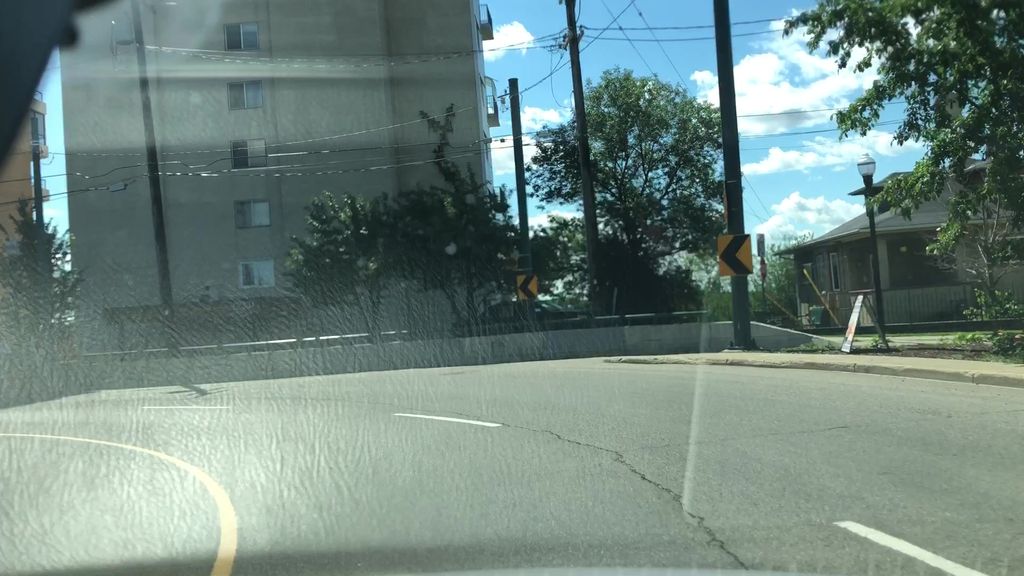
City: edmonton